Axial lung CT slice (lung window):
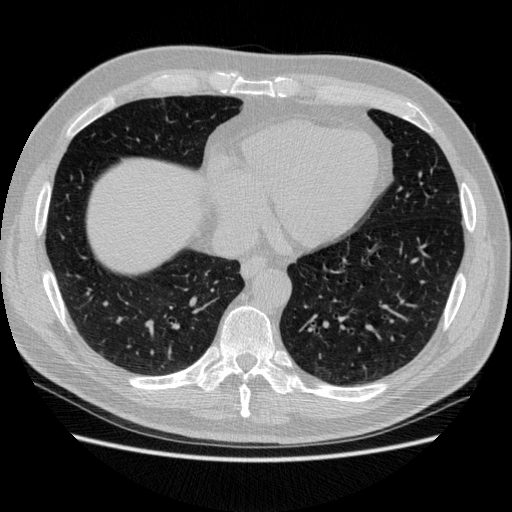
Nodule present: no